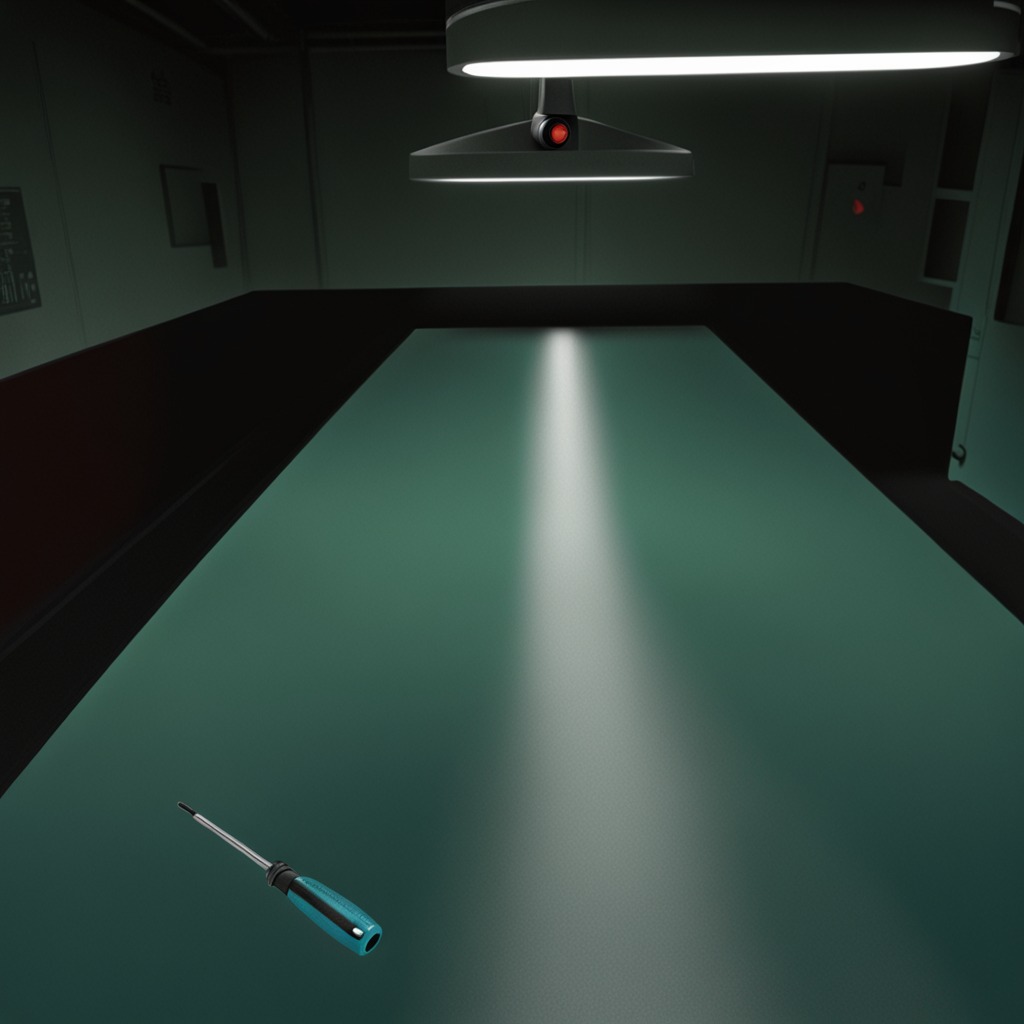
A screwdriver lying on a clean empty table in a railway signal maintenance room lit by harsh overhead fluorescents.